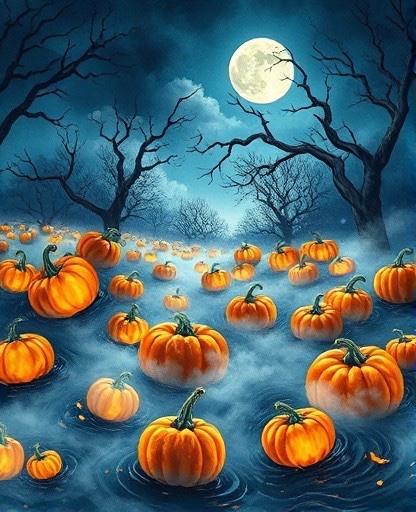
Category: Halloween